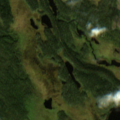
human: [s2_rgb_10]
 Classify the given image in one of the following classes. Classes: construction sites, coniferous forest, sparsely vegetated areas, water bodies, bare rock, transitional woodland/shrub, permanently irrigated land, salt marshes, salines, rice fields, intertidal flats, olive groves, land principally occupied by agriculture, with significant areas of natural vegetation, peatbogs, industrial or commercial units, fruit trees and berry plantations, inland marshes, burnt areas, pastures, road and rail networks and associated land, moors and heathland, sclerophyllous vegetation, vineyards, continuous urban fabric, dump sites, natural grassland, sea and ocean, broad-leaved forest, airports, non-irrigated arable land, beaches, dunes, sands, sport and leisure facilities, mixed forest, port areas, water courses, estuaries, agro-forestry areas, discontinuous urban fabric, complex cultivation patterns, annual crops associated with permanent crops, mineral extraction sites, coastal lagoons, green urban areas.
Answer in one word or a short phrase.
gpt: coniferous forest, transitional woodland/shrub, peatbogs